Question: I am trying to get '$.when' to work with my code. the case is that i have a method that fires alot of Ajax requests, and i want to show a loading screeen for the user while the requests rune. The when is so i can hide it after. Given what i have learned about '$.when' should the following code work, but the when function is never fired.
'''
self.createTaggingDialog(self);
var ajaxArray = new Array();
self.containers.each(function () {
var ImageClass = $(this).ImageTags();
if (ImageClass != null) {
ajaxArray.push(ImageClass.TagUser(ImageClass, username));
}
});
$.when(ajaxArray, function () {
console.log("DONE!");
self.RemoveTagggingDialog(self);
});
'''
Here is a value of the 'ajaxArray' when it reaches the $.when

The TagUser:
'''
TagUser(self: ImageTags, username: string) {
return $.ajax({
type: "POST",
url: self.options.UrlTagUser,
data: {
username: username,
imageid: self.options.ImageId
},
success: function (data: UserAddJson) {
if (data.Successful) {
if (self.AddUserElement != null) {
self.AddUserElement.find('input').val('');
self.AddUserElement.modal('hide');
}
self.TagUserSuccess(self, data);
} else {
self.TagUserError(self, data.Message);
}
},
error: function (XMLHttpRequest, textStatus, errorThrown) {
self.TagUserError(self, "");
}
});
}
'''
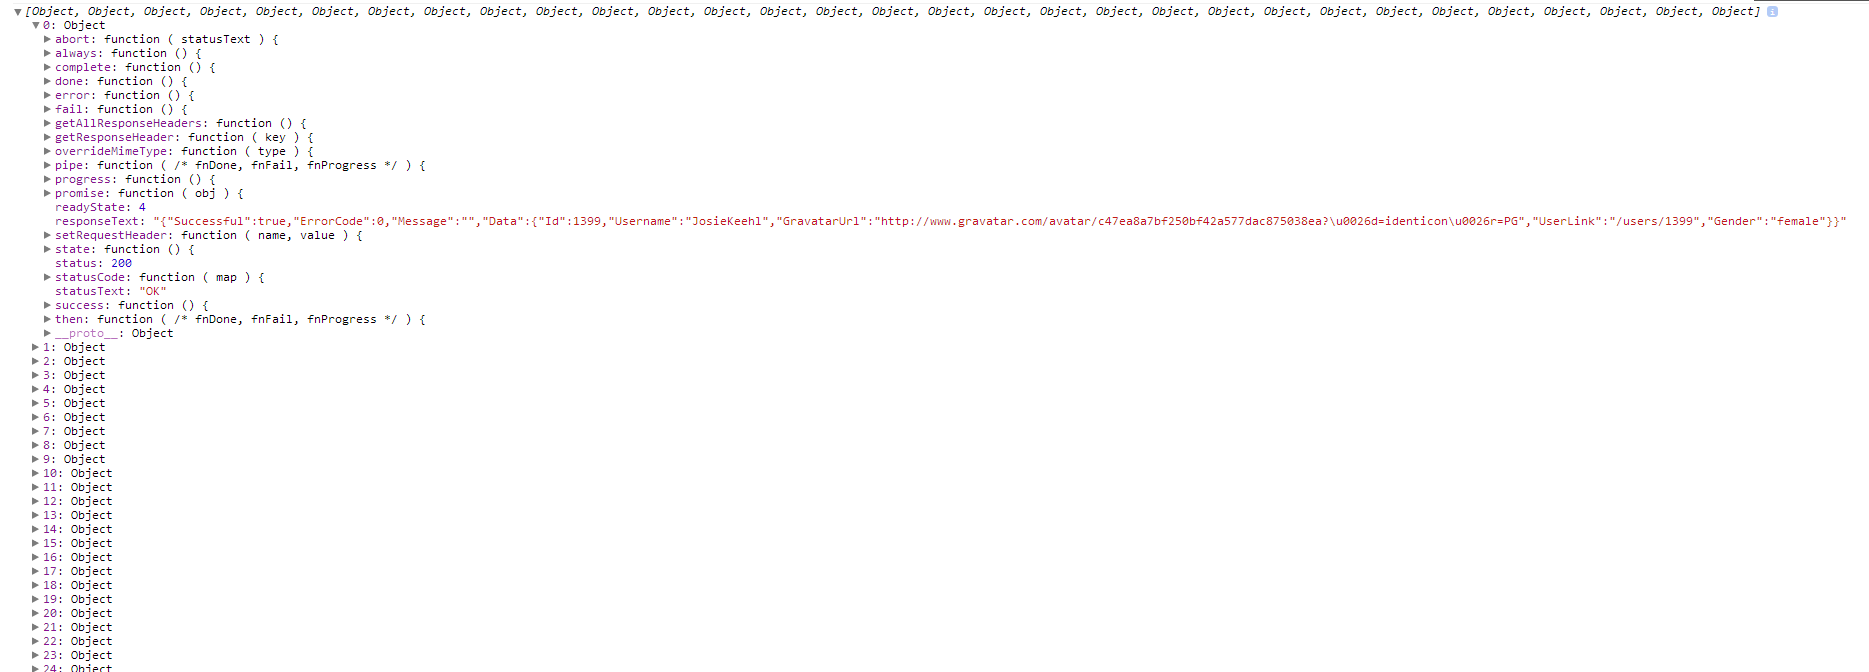
Answer: Try
'''
$.when.apply($, ajaxArray).done(function () {
console.log("DONE!");
self.RemoveTagggingDialog(self);
});
'''